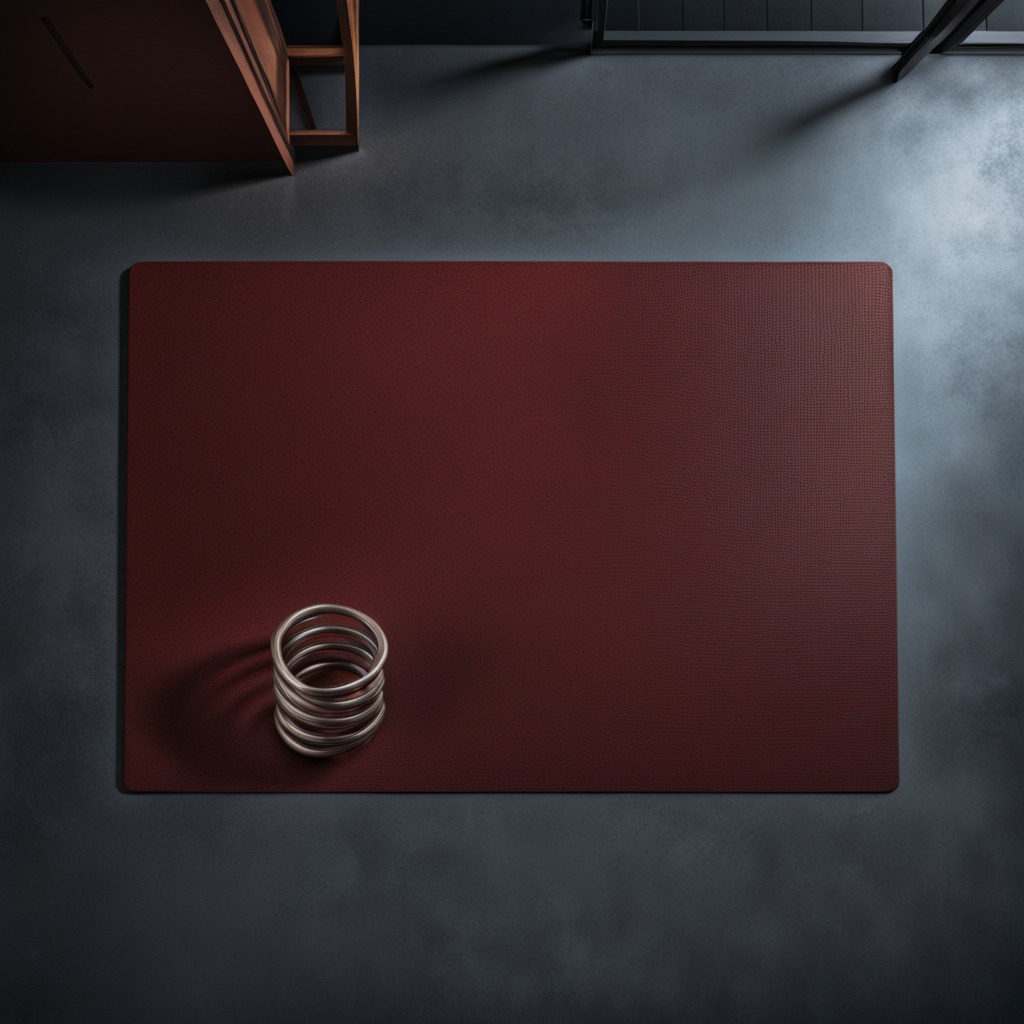
A coiled metal spring is lying on a clean granite tabletop covered with a red rubber mat inside a workshop at night.